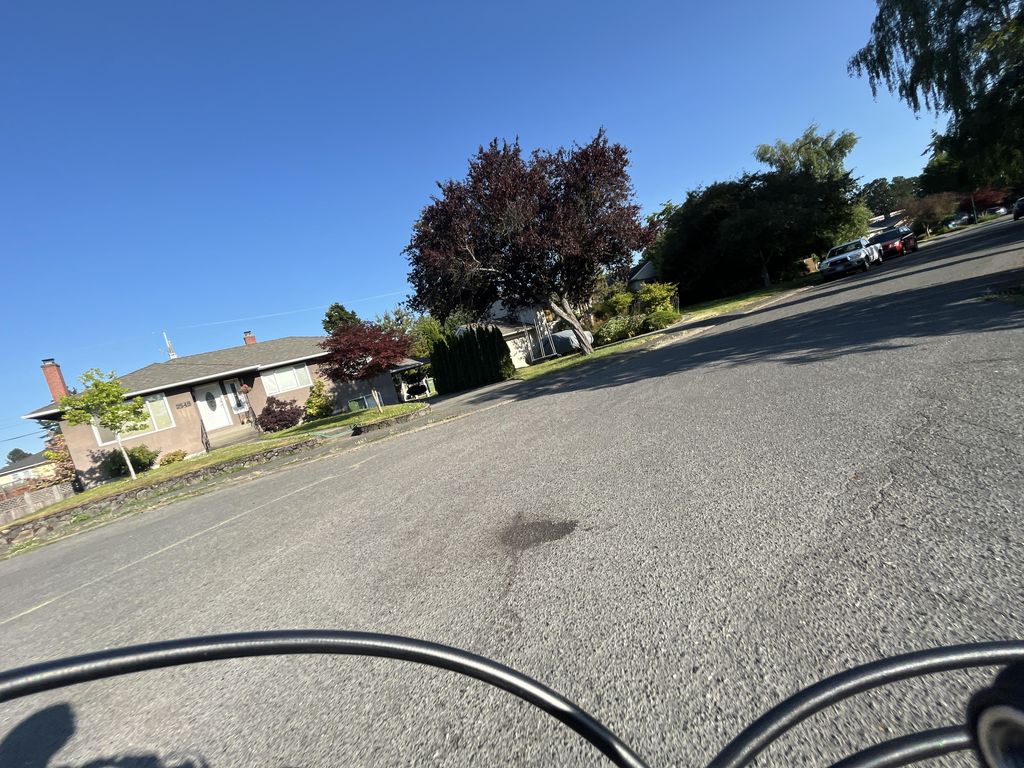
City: victoria